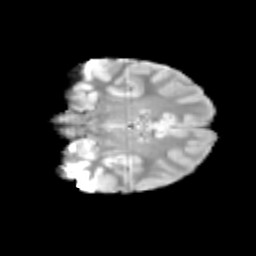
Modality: T2w
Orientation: coronal
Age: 11
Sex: female
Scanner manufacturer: siemens
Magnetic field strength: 3 T
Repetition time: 3.8 s
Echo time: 0.07 s